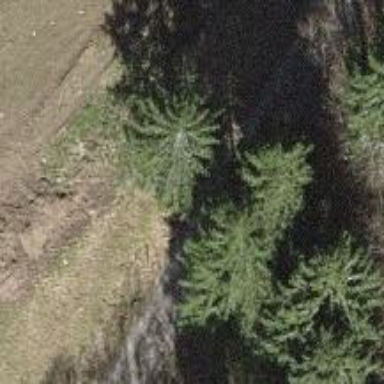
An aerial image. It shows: Single tag "natural: tree."